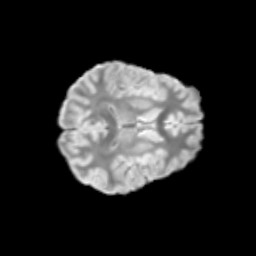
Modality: T2w
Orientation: axial
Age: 10
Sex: male
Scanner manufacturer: siemens
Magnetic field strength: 3 T
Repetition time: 3.8 s
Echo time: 0.07 s